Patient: sex F, age 33
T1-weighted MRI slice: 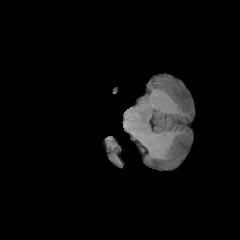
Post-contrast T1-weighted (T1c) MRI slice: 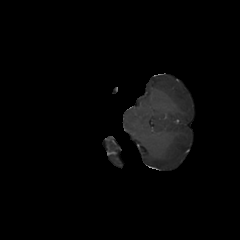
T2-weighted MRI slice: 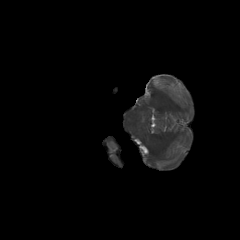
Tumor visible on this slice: yes
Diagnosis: Glioblastoma, IDH-wildtype
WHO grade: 4